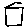
Label: square